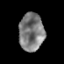
Tissue: prostate
Cell type: Epithelial cells
Senescence score: 0.3165
Nuclear area (px): 927
Mean DAPI intensity: 124.437